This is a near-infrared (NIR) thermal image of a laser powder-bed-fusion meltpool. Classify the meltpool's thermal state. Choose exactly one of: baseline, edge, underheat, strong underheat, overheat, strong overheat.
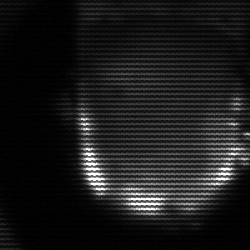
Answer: baseline